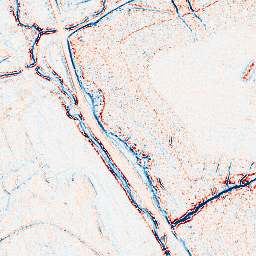
Category: edge_preserving
Decomposition family: bilateral
Decomposition parameters: d: 5
sigma_color: 50
sigma_space: 50
Upsampling method: linear_exact
Upsampling parameters: scale: 4
Upsampling scale: 4